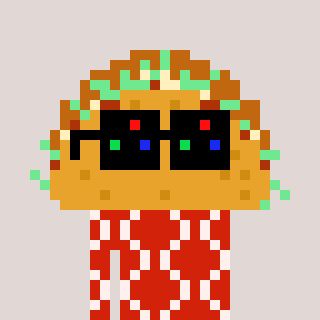
a pixel art character with square black sunglasses, a taco-shaped head and a red-colored body on a warm background